Field crop: maize
Growth stage: 1
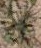
Species: salsola